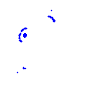
Particle: pion